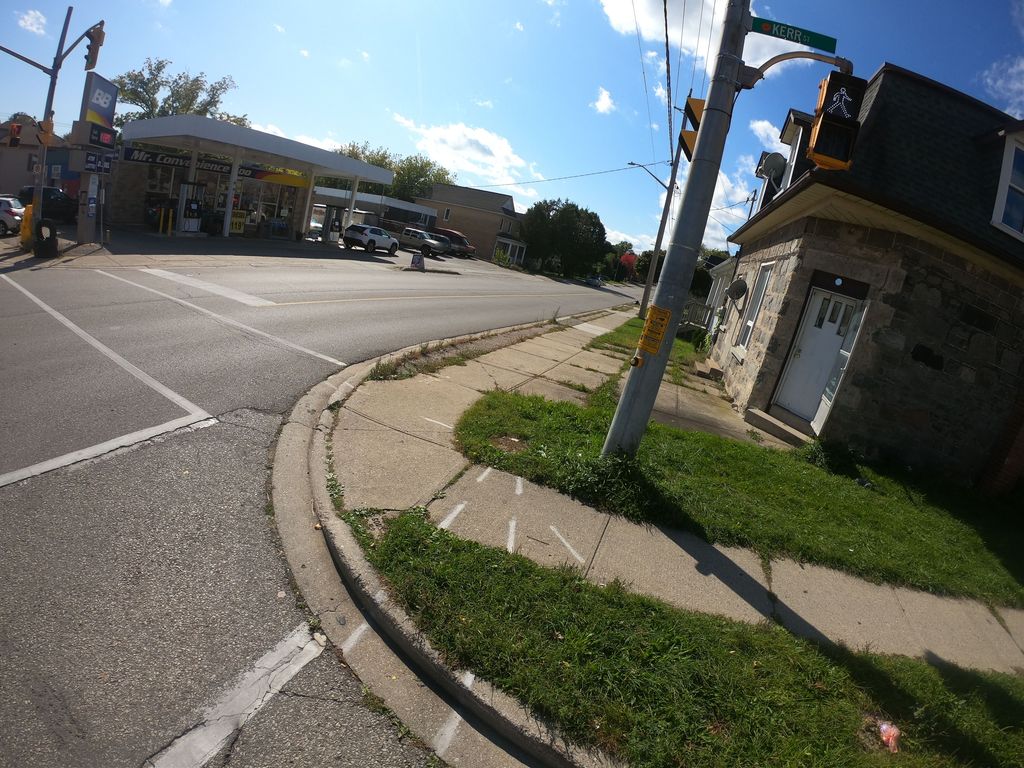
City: kitchener-waterloo